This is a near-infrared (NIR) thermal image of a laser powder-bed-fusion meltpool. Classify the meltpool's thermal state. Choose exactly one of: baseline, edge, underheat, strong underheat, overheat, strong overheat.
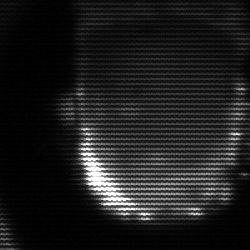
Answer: baseline